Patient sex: M
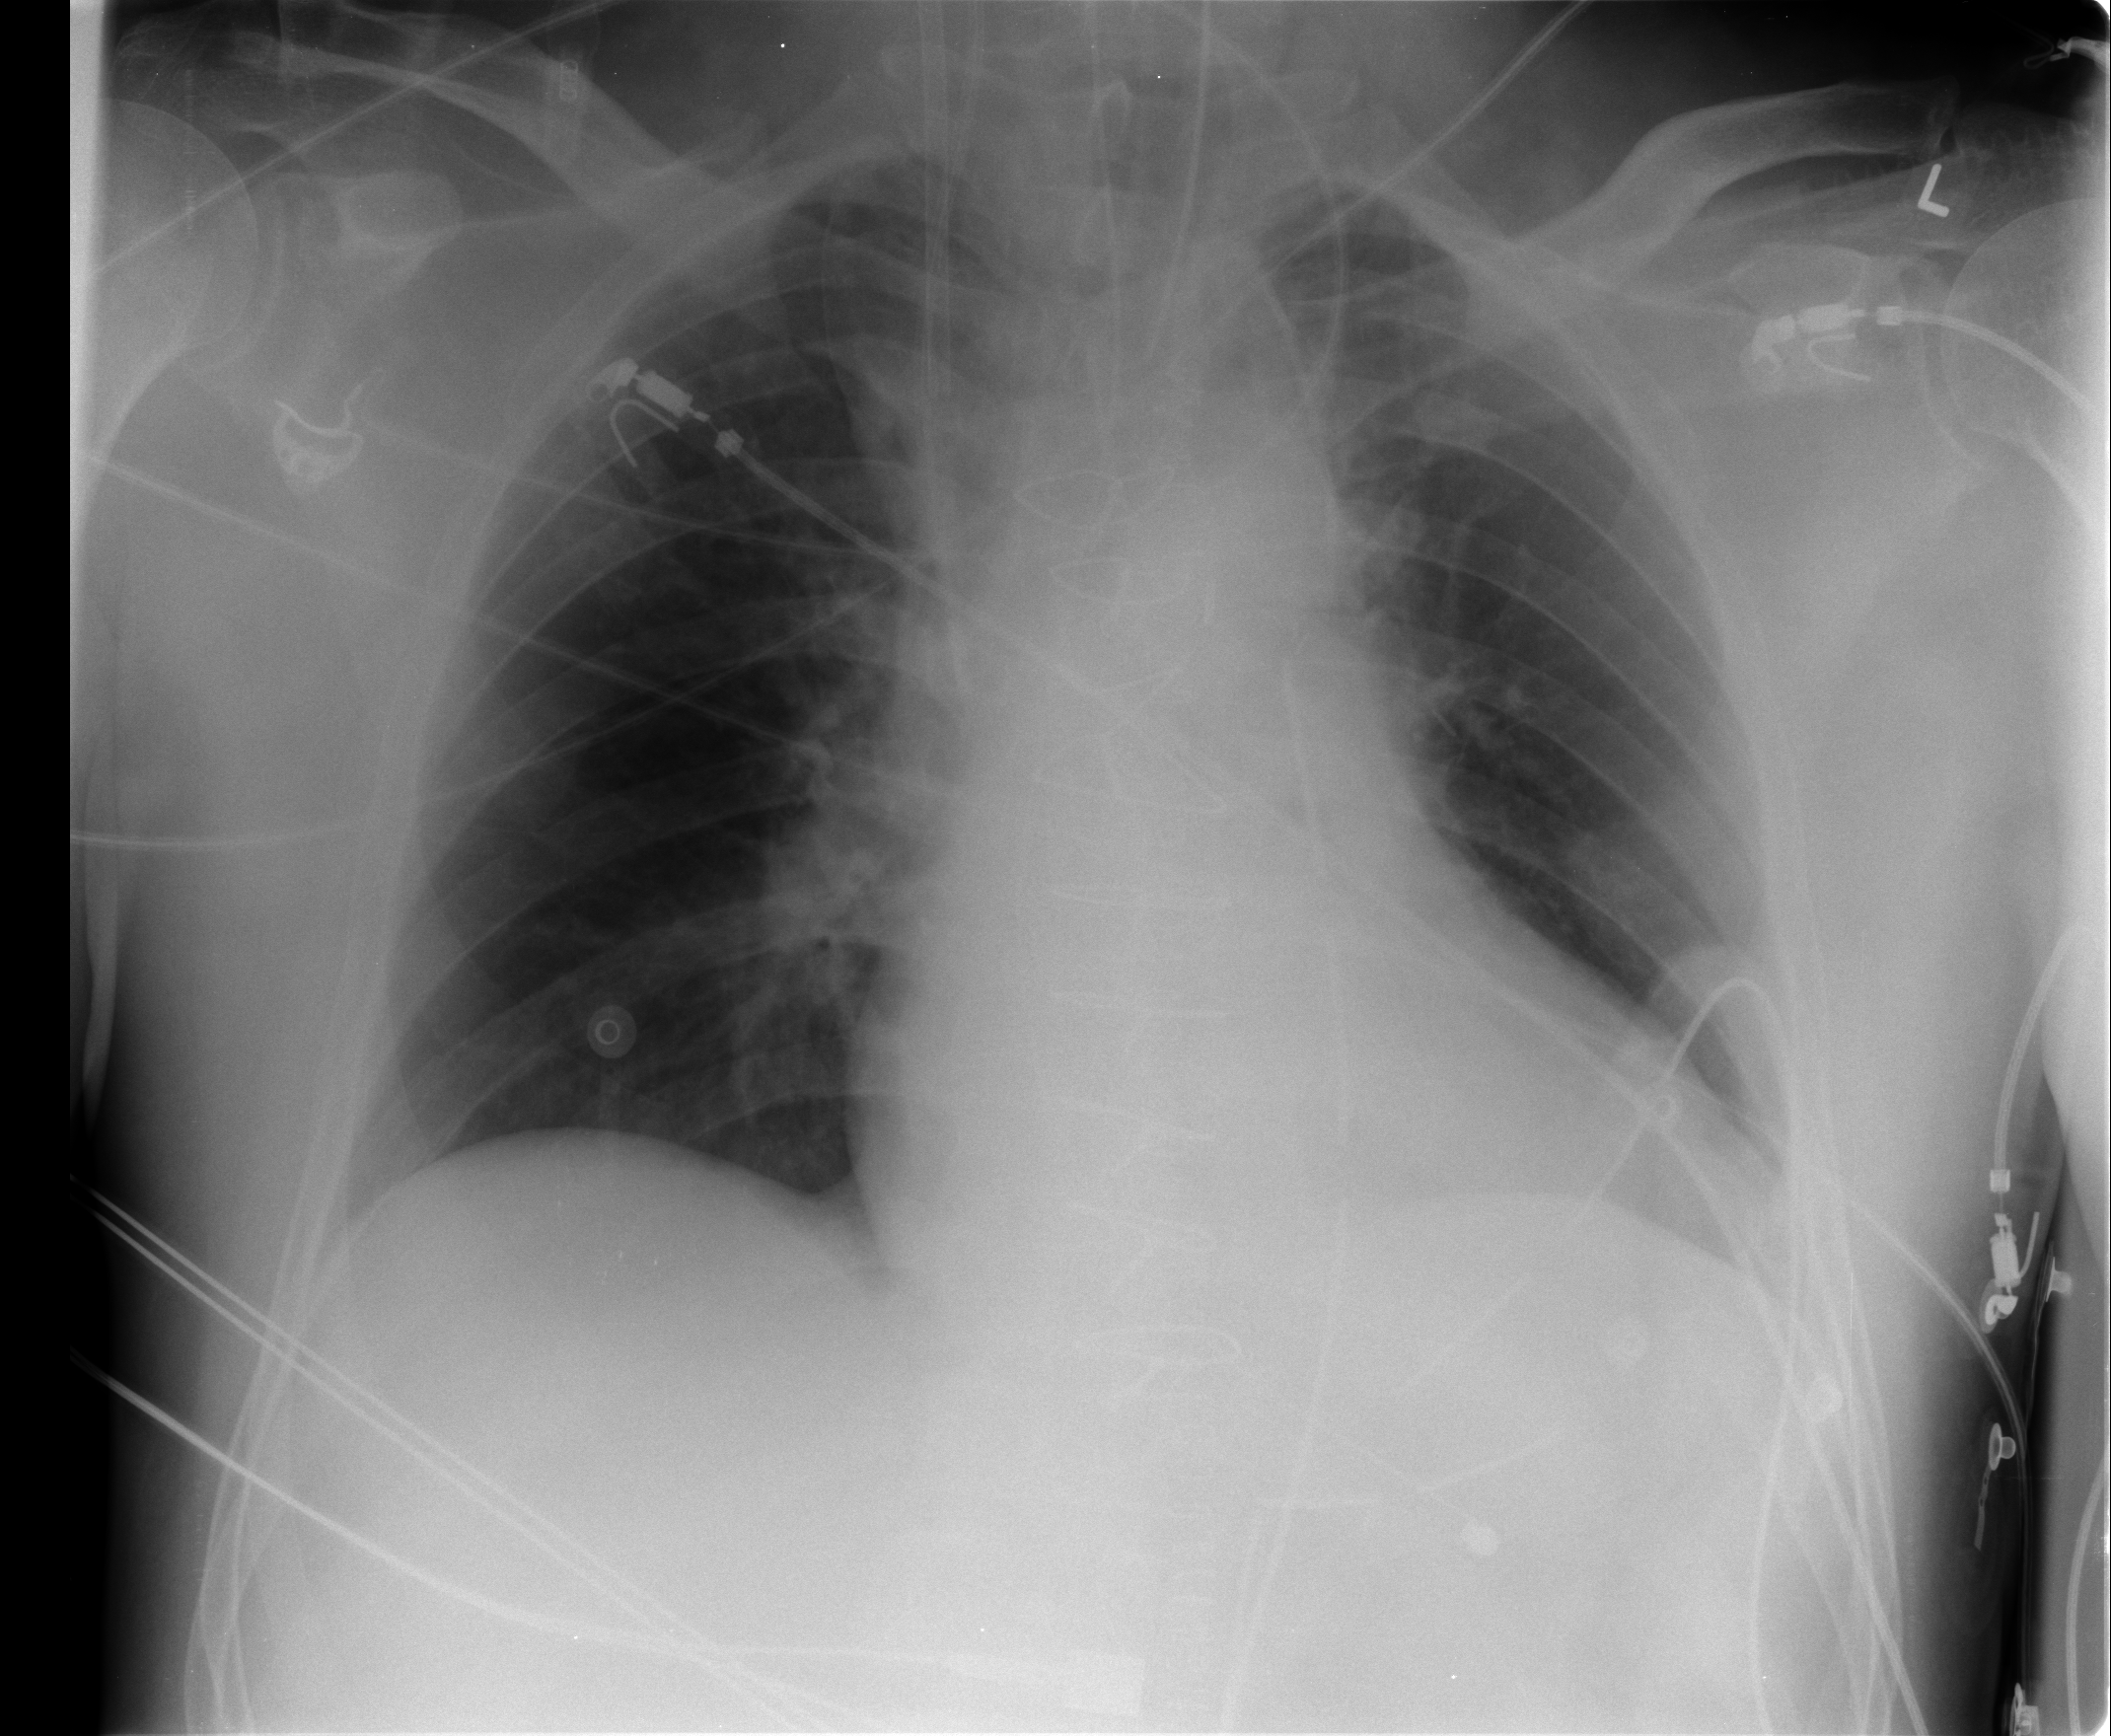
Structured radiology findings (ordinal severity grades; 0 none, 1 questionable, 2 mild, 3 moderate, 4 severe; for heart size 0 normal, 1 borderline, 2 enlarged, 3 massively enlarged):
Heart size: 0
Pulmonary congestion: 0
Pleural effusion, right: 0
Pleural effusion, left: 1
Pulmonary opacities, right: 0
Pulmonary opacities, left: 0
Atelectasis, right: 0
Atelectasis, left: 0